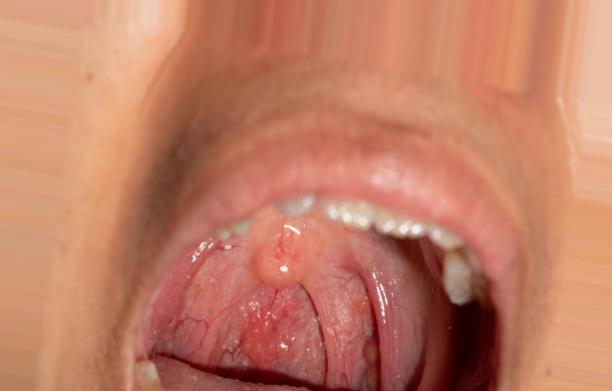
Condition: Mouth Ulcer